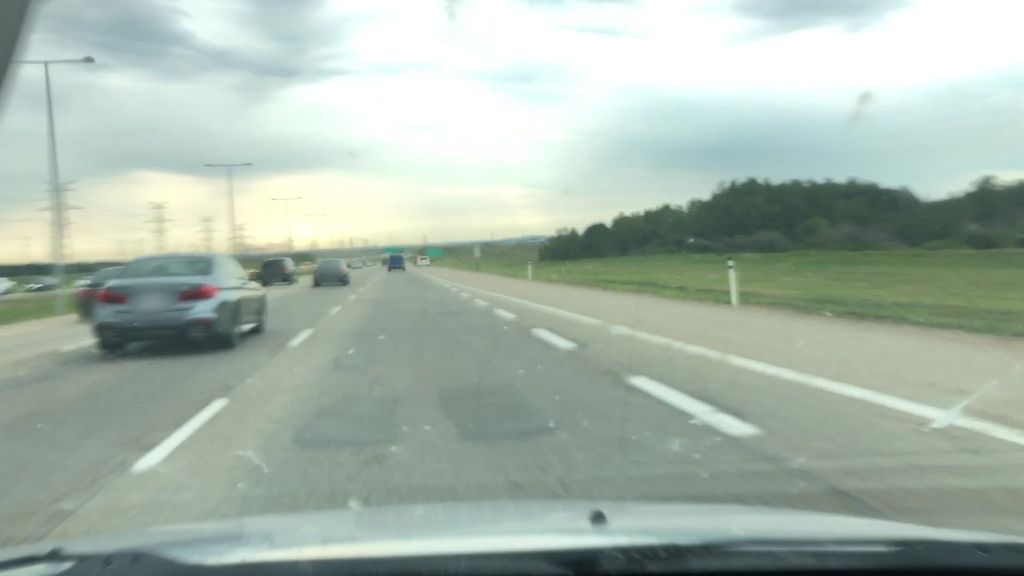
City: edmonton